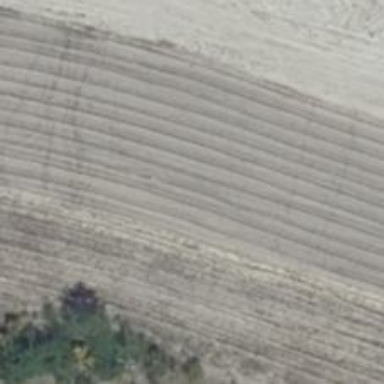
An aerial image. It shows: Dirt track with grade 5 track type.